Question: I have a windows pone application working quite well except when it comes back from Tombstonning, then quite randomly it silently exits after executing the same command some times.
I have set VS2012 to pause on any first chance exception but nothing happens:

I also have handlers for the following events:
'''
this.application.UnhandledException += this.OnApplicationUnhandledException;
this.application.RootFrame.NavigationFailed += this.OnRootFrameNavigationFailed;
AppDomain.CurrentDomain.UnhandledException += CurrentDomainOnUnhandledException;
'''
None of the handlers gets called :S
The only information I have is the following line on the output which does not mean anything to me. Any help would be really good, thanks.
'''
The program '[1040] TaskHost.exe' has exited with code -<PHONE> (0x80000003).
'''
'''
Contract.Requires<ArgumentNullException>(bitmap != null, "Bitmap cannot be null.");
'''
The application is exiting even when the bitmap variable is not null. Any idea?
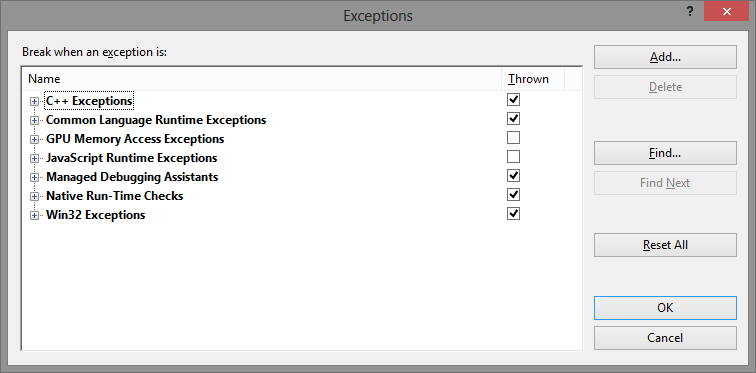
Answer: Seems that this is a defect on the CodeContracts API.
Calling:
'''
Contract.Requires<ArgumentNullException>(bitmap != null, "Bitmap cannot be null.");
'''
makes the application exit sometimes (event with bitmap not null) with the only information being:
> The program '[1040] TaskHost.exe' has exited with code -<PHONE>
(0x80000003).